Question: Here's the visual of what I'm trying to do.

So basically what happens here is that you choose a name from the select on the left and a team from the select on the right, then click Submit Assignment and it adds a record. (.)
This is going to be a PartialView with a ViewModel.
I need to know how to populate those two dropdowns with separate lists. I'm assuming those would be coming over in the ViewModel.
So in my main view, I have a call to the PartialView with RenderAction.
'''
//The action //The controller
@{Html.RenderAction("TeamAssignment", "TeamAssignment");}
'''
The controller that gets called
'''
public class TeamAssignmentController : Controller
{
MyDatabaseEntities db = new MyDatabaseEntities();
[ChildActionOnly]
public ActionResult TeamAssignment()
{
//NEED A VIEW MODEL HERE TO PASS INTO THE PARTIALVIEW
return PartialView();
}
}
'''
In the ViewModel I will need lists that populate the two drop downs.
The linq query on the left for Name would be this.
'''
var nameList = (from p in db.Participant
where p.ParticipantType == "I"
select new {
p.ParticipantID,
p.IndividualName
}).ToList();
'''
The linq query on the right for Team would be this.
'''
var teamList = (from p in db.Participant
where p.ParticipantType == "T"
select new {
p.ParticipantID,
p.TeamName
}).ToList();
'''
How can I pass that information into the PartialView and how do I populate the dropdowns with the ID for value and name for display text?
I belive this may be the ViewModel I need. Is this correct?
'''
public class TeamAssignmentViewModel
{
//Need these ints for the updating and deleting
public int IndividualParticipantID { get; set; }
public int TeamParticipantID { get; set; }
public List<Participant> NameList { get; set; }
public List<Participant> TeamList { get; set; }
}
'''
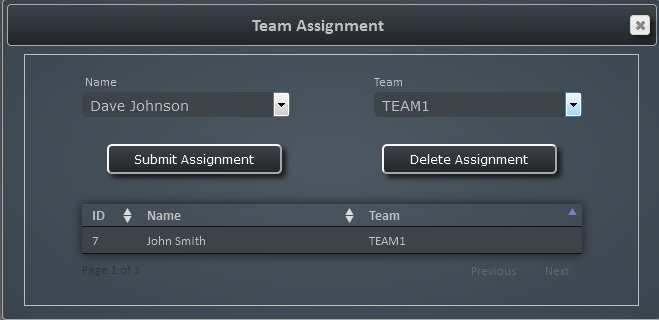
Answer: You need to create an instance of a viewmodel, populate it and pass it to your 'PartialView':
'''
[ChildActionOnly]
public ActionResult TeamAssignment()
{
// Instantiate A VIEW MODEL HERE TO PASS INTO THE PARTIALVIEW
MyCustomModel model = new MyCustomModel();
model.nameList = (from p in db.Participant
where p.ParticipantType == "I"
select p).ToList();
model.teamList = (from p in db.Participant
where p.ParticipantType == "T"
select p).ToList();
return PartialView("TeamAssignment", model);
}
'''
: removed use of dynamic class in linq statements
The markup for the Dropdowns might look something like:
'''
@Html.DropDownListFor(model => model.IndividualParticipantID,
new SelectList(Model.NameList, "ParticipantID", "FirstName")
@Html.DropDownListFor(model => model.IndividualParticipantID,
new SelectList(Model.TeamList, "ParticipantID", "Team")
'''